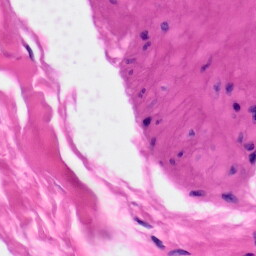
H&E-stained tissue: Skin